Question: This would be idea of AS code (Flex/AIR platform):
'''
protected function login_btn_login_clickHandler(event:MouseEvent):void
{
var urlLoader:URLLoader = new URLLoader();
var request:URLRequest = new URLRequest(config.domain+'/oms/request/user/login');
Alert.show(login_inp_username.text) // OK!
var requestVars:URLVariables = new URLVariables();
requestVars.username = login_inp_username.text;
requestVars.password = login_inp_password.text;
request.data = requestVars;
request.method = URLRequestMethod.POST
urlLoader.load(request);
urlLoader.addEventListener(Event.COMPLETE,login_evt_complete);
urlLoader.addEventListener(IOErrorEvent.IO_ERROR,login_evt_ioerror);
}
protected function login_evt_ioerror(e:Event):void {
Alert.show('IO Error: Check connection')
}
protected function login_evt_complete(e:Event):void {
// var response:XML = e.currentTarget;
var response:XML = new XML(e.target.data);
Alert.show(response)
}
'''
And PHP:
'''
<?php
echo '<?xml version="1.0" encoding="utf-8"?>
<result>result:'.$_POST['username'].'</result>
';
?>
'''
This is all I get

(Problem is that with PHP I can't read POST data... or they are not send):
---
Any point to solution would be apreciated.
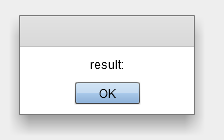
Answer: Changed this line
'''
var request:URLRequest = new URLRequest(config.domain+'/oms/request/user/login');
'''
to this
'''
var request:URLRequest = new URLRequest(config.domain+'/oms/request/user/login/index.php');
'''
and it worked...